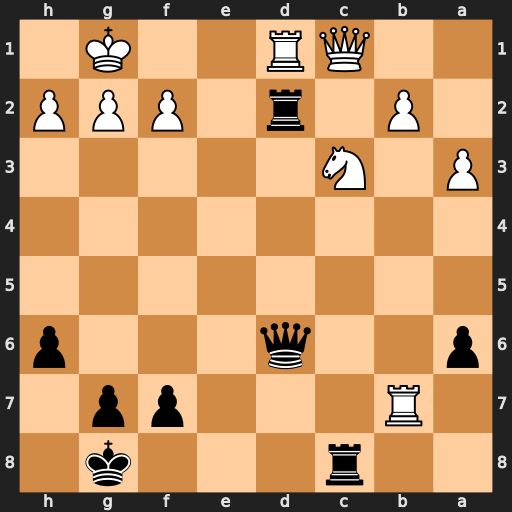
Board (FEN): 2r3k1/1R3pp1/p2q3p/8/8/P1N5/1P1r1PPP/2QR2K1
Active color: b
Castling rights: -
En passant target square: -
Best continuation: Rxc3 Rb8+ Kh7 Qb1+ Rcc2 Rxd2 Qxd2